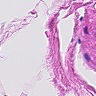
Metastatic tissue present: no